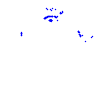
Particle: pion